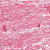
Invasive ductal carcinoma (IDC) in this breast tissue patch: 0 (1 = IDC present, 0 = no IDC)